Field crop: maize
Growth stage: 1
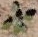
Species: chenopodium